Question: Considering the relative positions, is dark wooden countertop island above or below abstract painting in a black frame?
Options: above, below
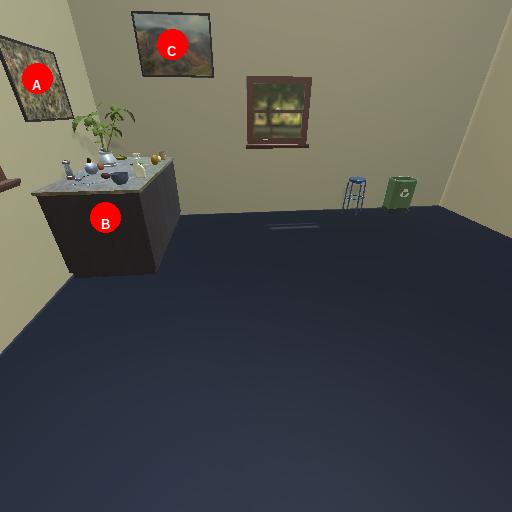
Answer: above